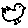
Label: bird